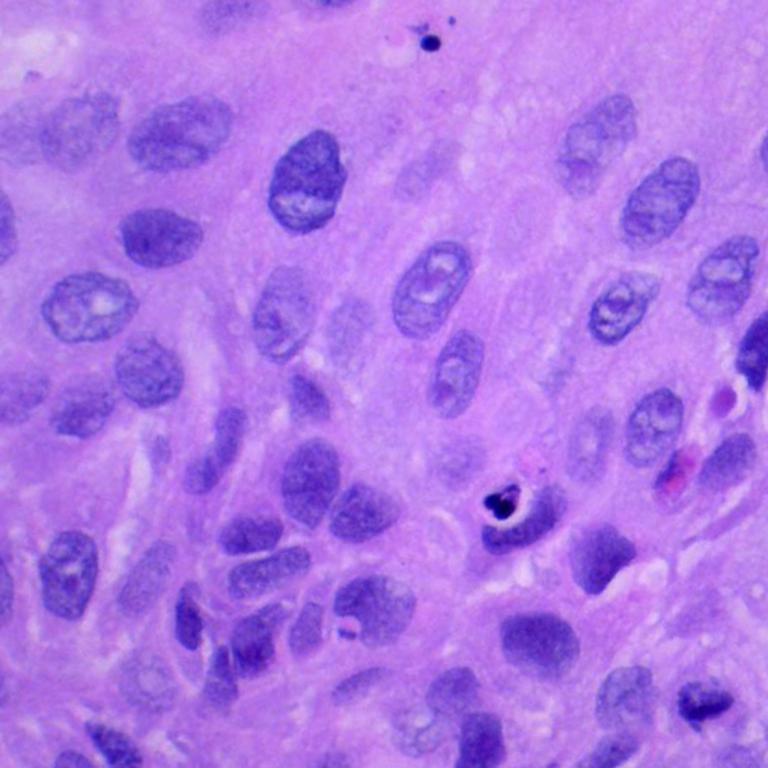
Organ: lung
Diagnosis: squamous carcinomas